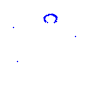
Particle: kaon